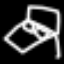
Label: bed